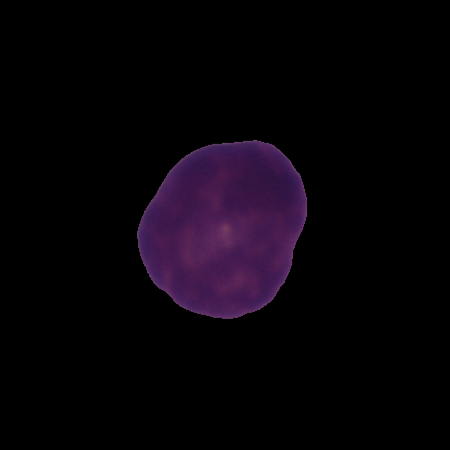
Label: healthy